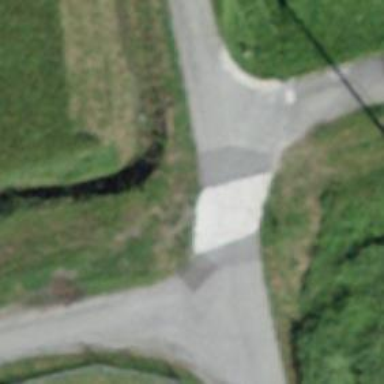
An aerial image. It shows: Railway crossing.